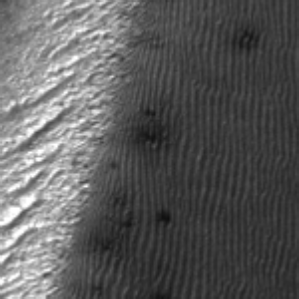
Label: frost